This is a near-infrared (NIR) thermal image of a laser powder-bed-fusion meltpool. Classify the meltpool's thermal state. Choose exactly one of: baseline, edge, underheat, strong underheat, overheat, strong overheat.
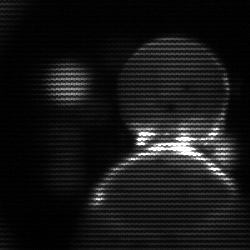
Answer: edge